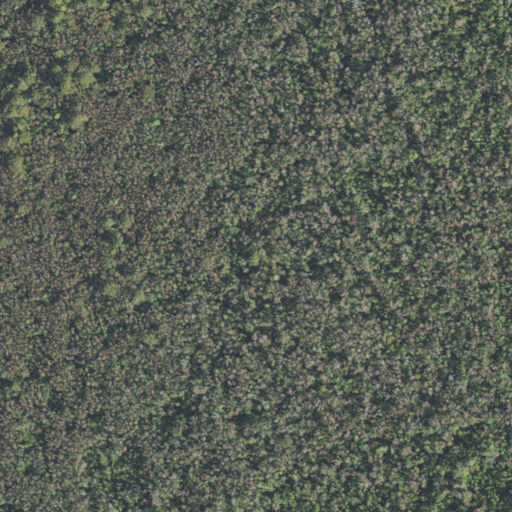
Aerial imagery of island in North Carolina named Rice Island containing only woody wetlands